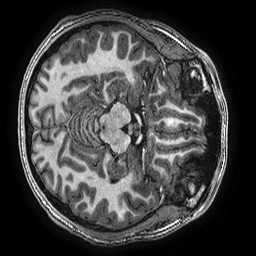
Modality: T1w
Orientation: axial
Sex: male
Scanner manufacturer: ge
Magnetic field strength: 3 T
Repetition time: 0.00766 s
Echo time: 0.003476 s